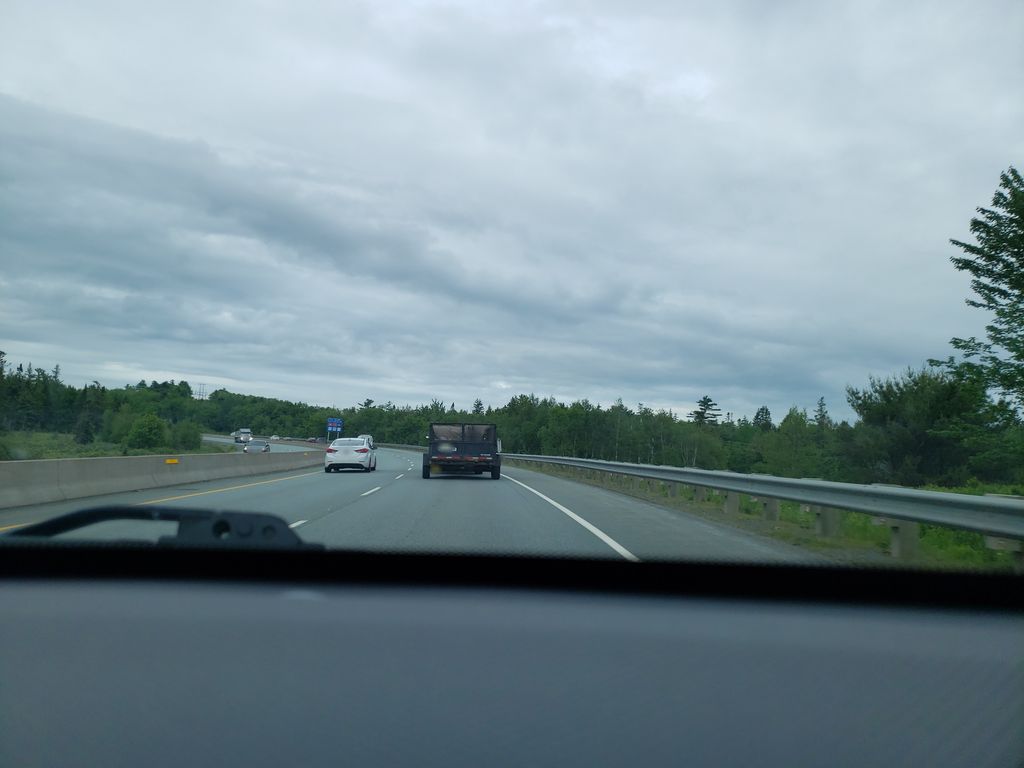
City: halifax